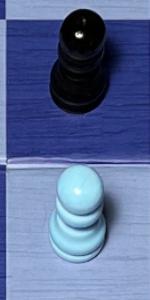
Label: Pawn_White